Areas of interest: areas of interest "Park and greenspace"
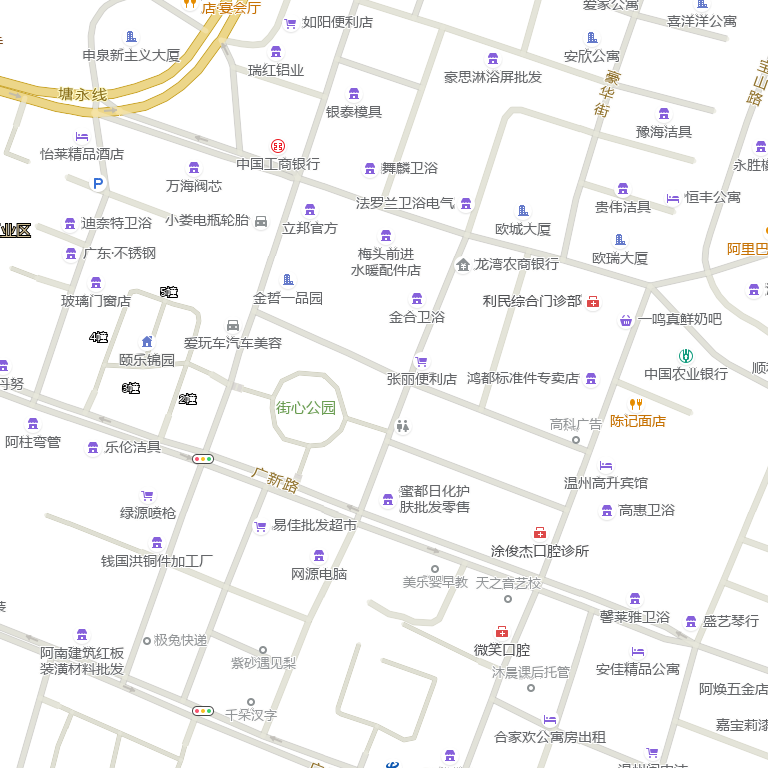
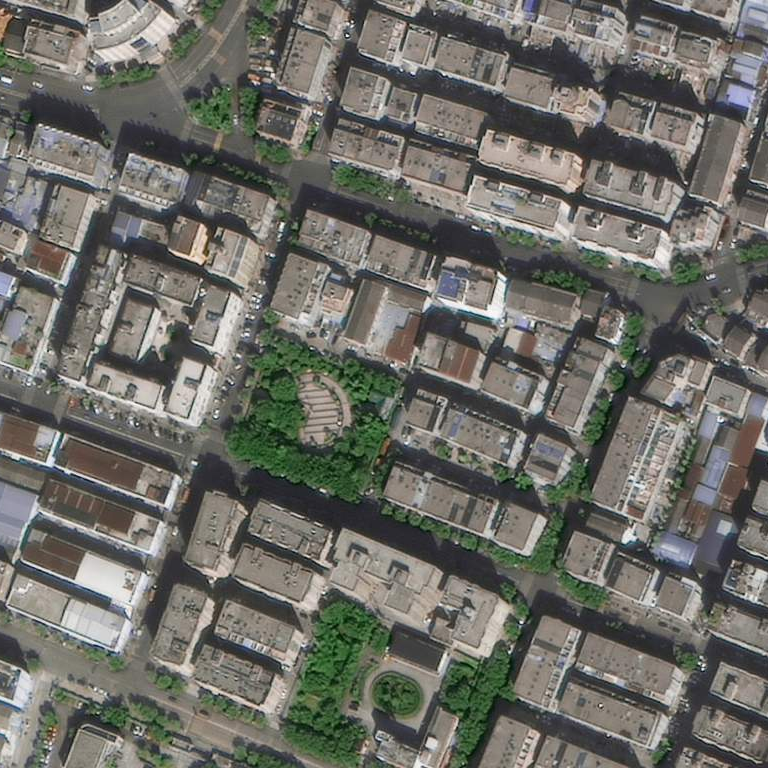